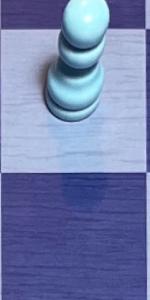
Label: Empty